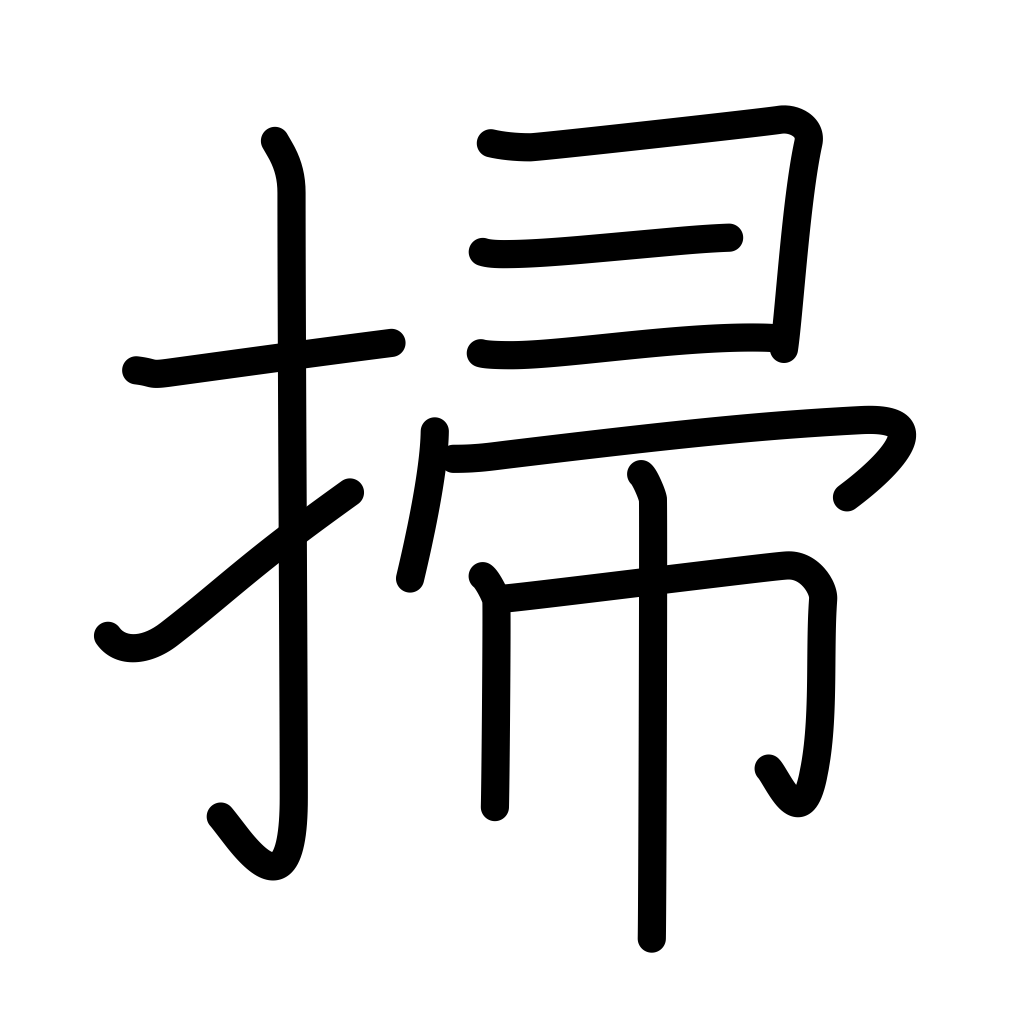
Meaning: sweep, brush